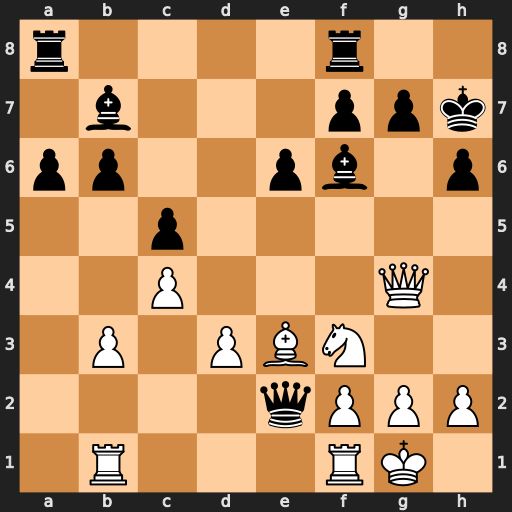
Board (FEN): r4r2/1b3ppk/pp2pb1p/2p5/2P3Q1/1P1PBN2/4qPPP/1R3RK1
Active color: w
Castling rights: -
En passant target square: -
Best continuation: Ng5+ Bxg5 Qxe2